Question: So I have blank line when fetching data from firebase like this:

console log in render shows data but can't show it in line.
action:
'''
export function fetchInputs() {
return dispatch => {
firebase_db_fetch.on('value', snapshot => {
dispatch({
type: FETCH_INPUTS,
payload: snapshot.val()
});
});
};
}
'''
trying to render:
'''
renderInputs() {
return _.map(this.props.inputs, input => {
return
<li className="list-group-item" key={this.inputs} >
{this.inputs}
</li>
);
});
}
'''
and in class,
'''
<div>
<h3 className="h3Popis">Popis stavki:</h3>
<ul className="list-group">
{this.renderInputs()}
</ul>
</div>
'''
and also have a warning:
> Warning: Each child in an array or iterator should have a unique "key" prop. Check the render method of 'InputsIndex'
So how to render data in line?
Thank you for comments!
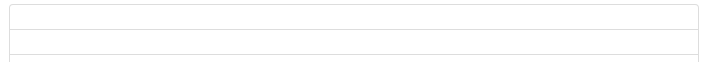
Answer: Problem was in helper function that renders every row, this.props.input;
want to refer to similar question, asked by my own: <URL>
I think it is a good help for rendering whole object or specific value of that object!